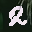
Label: 2